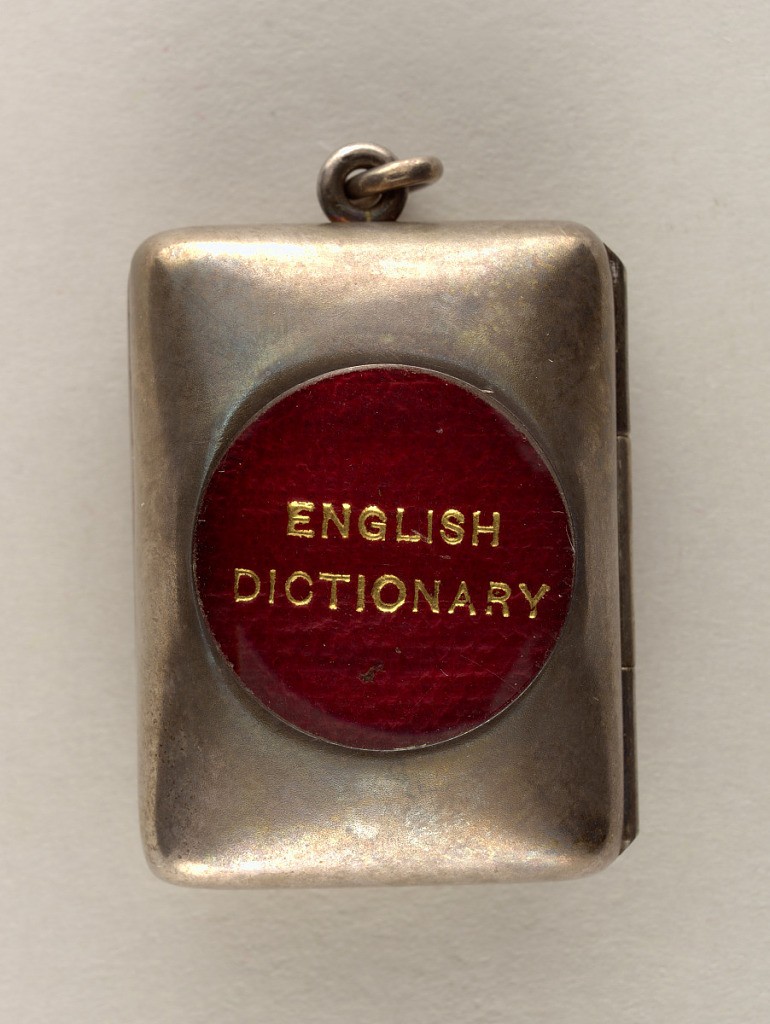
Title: Locket with dictionary
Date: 19th century
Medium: Metal, glass, leather, paper
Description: Silver locket with magnifying glass window containing miniature leather bound English dictionary.